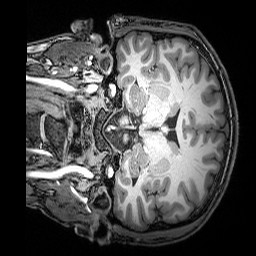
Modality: T1w
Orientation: coronal
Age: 20
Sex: male
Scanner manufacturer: siemens
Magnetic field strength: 3 T
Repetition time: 2.53 s
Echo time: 0.00388 s